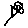
Label: flower